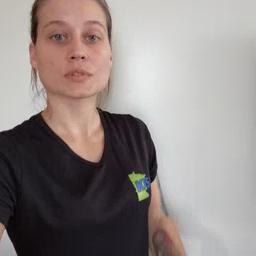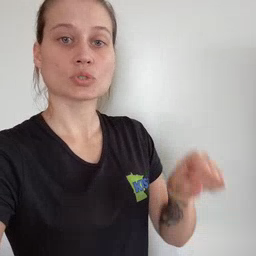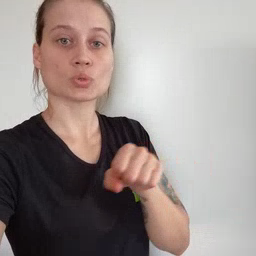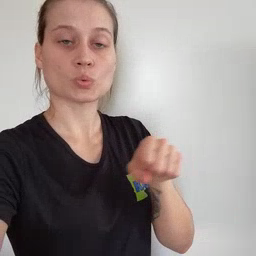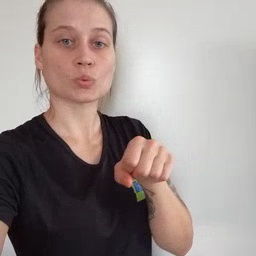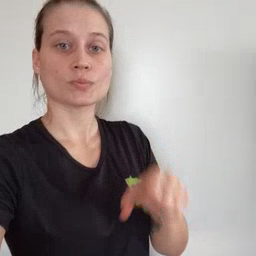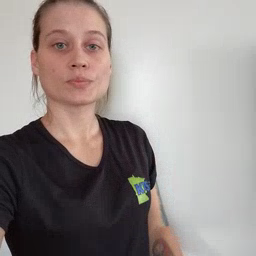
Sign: shoe